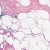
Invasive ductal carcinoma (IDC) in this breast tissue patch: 0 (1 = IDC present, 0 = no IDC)